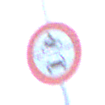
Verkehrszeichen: VerbotKraftfahrzeuge
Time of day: SunriseSunset
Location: Outdoor (Beach)
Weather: PartlyCloudy
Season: NotSpecified
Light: Natural